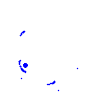
Particle: pion